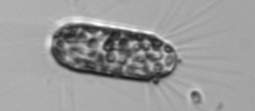
Label: Corethron_hystrix